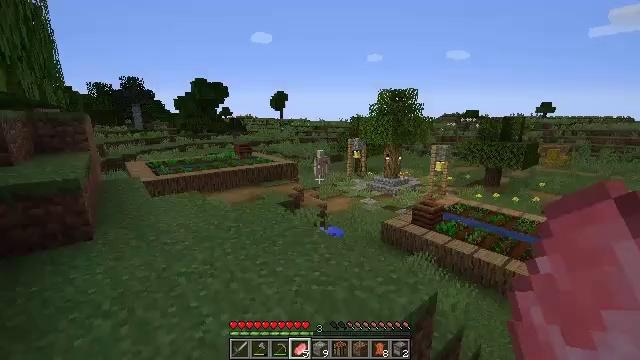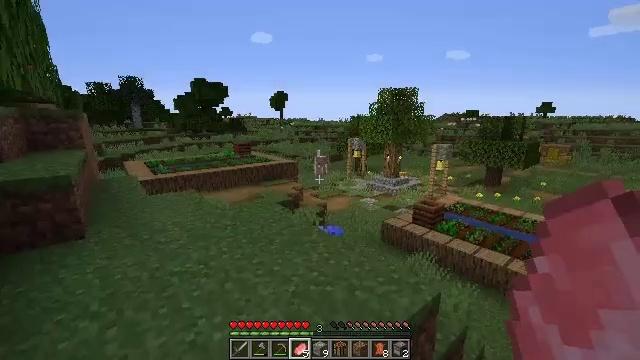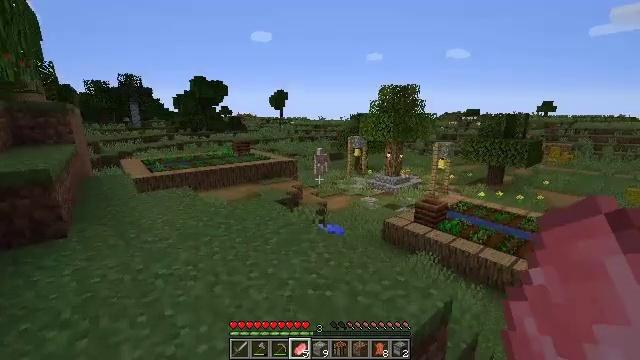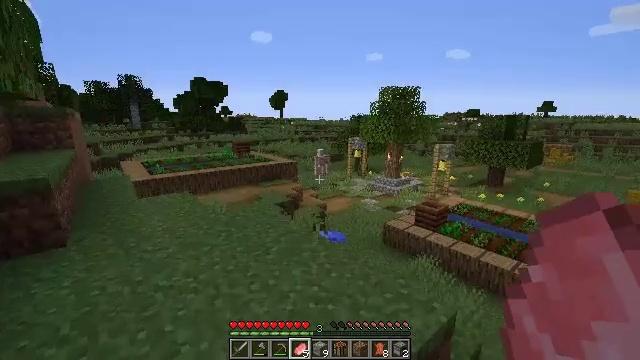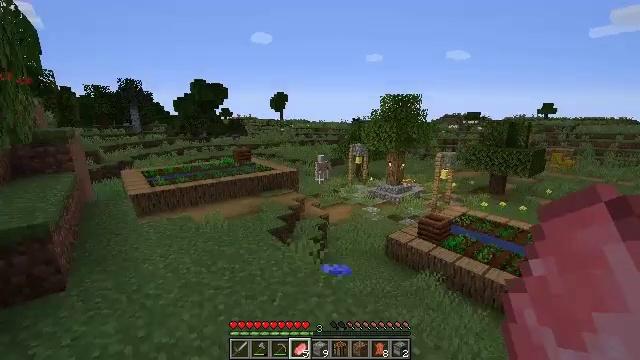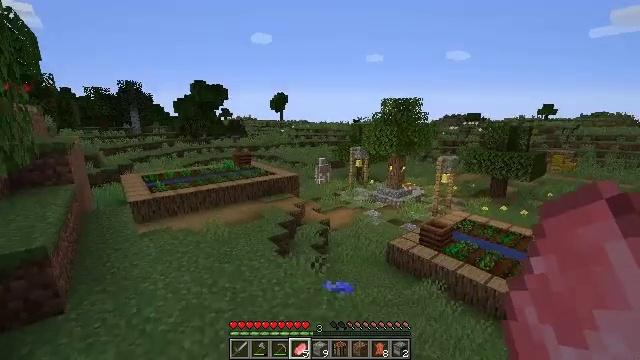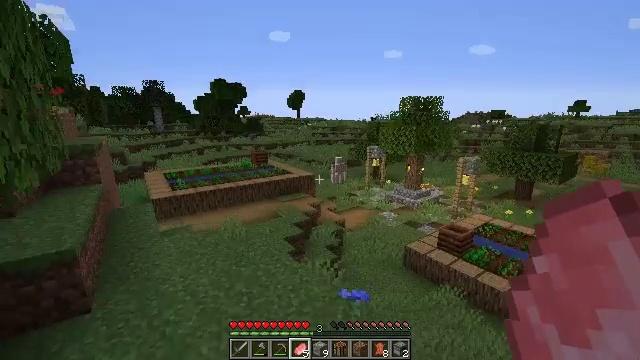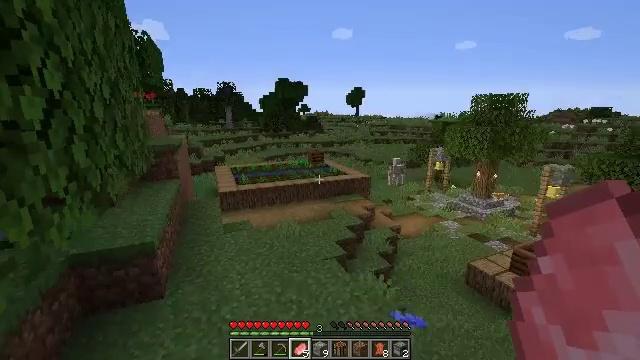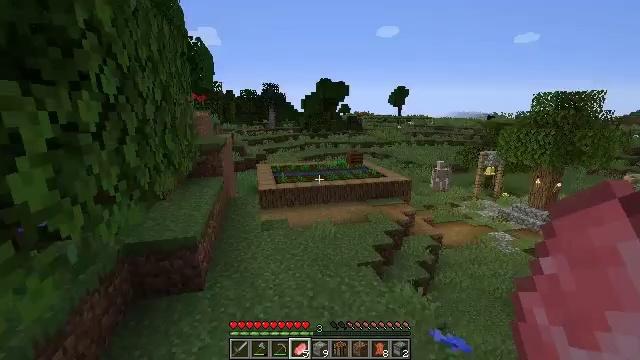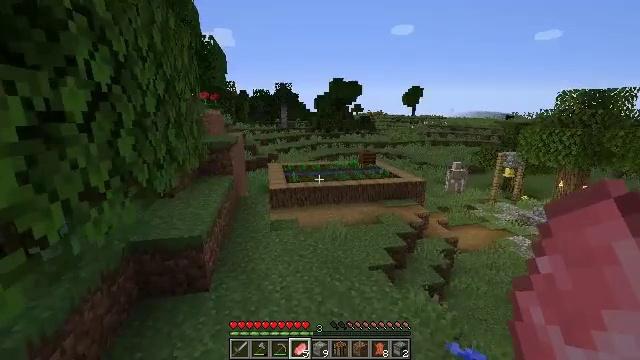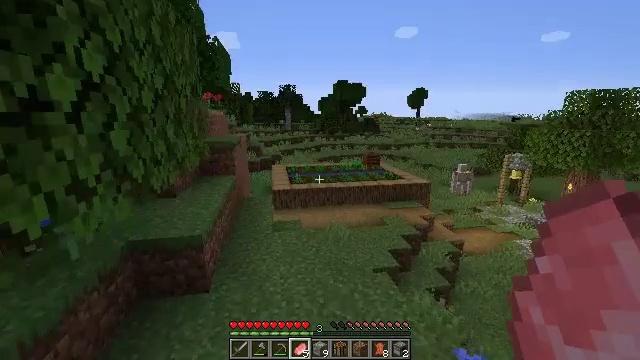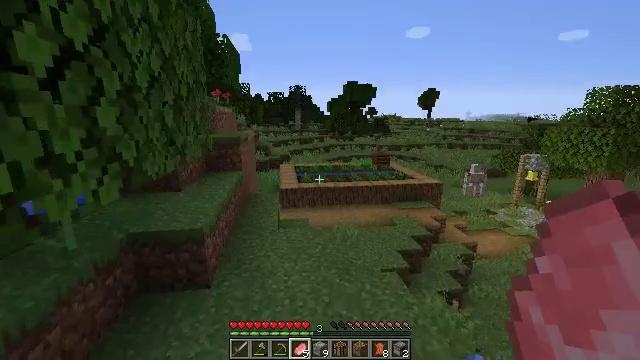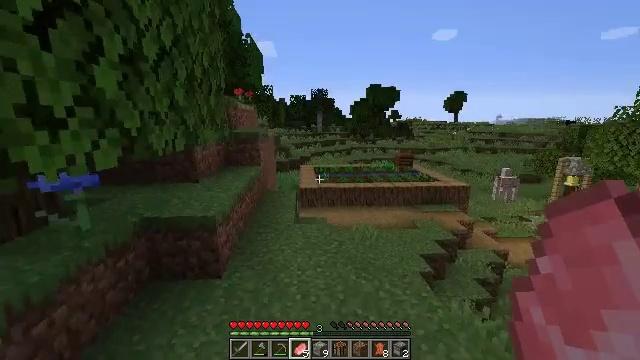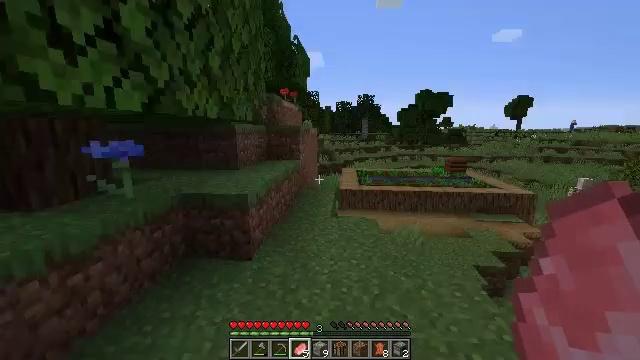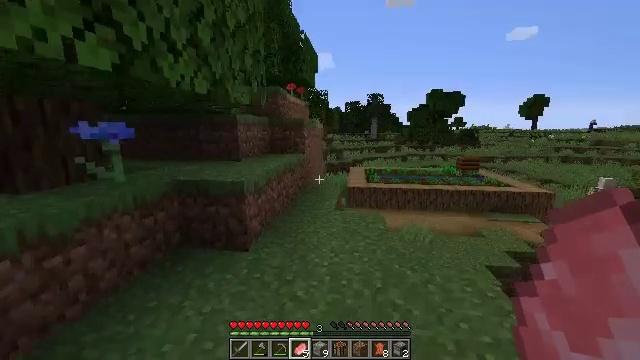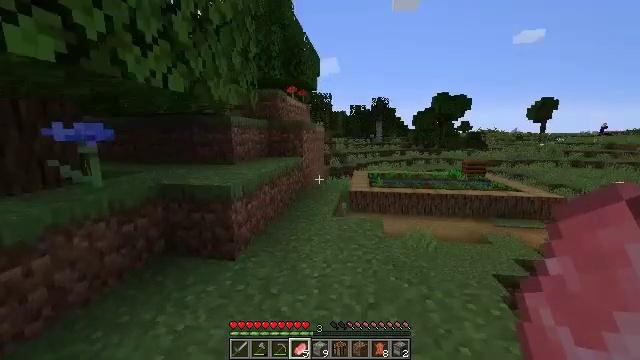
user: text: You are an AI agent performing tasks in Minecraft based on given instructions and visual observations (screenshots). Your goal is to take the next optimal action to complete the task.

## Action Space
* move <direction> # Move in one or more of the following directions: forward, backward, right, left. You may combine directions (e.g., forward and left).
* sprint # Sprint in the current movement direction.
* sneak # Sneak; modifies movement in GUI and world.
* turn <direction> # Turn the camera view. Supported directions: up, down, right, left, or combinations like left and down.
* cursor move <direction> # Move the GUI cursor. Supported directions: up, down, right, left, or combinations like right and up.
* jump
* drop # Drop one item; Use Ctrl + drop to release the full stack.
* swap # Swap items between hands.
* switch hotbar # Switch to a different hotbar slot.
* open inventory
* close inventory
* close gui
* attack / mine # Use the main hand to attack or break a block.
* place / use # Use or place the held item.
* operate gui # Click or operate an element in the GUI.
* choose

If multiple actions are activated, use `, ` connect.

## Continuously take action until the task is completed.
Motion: motion action
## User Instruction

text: Gather the blast furnace into your inventory.
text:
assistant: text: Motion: move forward and move left, jump
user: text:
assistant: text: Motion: move forward and move left, jump
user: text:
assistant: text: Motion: move forward and move left, jump
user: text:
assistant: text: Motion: move forward, jump
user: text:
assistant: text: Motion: move forward, jump
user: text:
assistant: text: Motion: move forward, turn left
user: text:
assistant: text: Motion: move forward, turn left
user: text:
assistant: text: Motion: move forward, turn left
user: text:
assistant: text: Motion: move forward, turn left
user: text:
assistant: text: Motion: move forward and move right
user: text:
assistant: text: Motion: move forward and move right, turn left
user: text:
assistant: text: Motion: move forward and move right, turn left
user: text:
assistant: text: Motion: move forward and move right, turn left and up
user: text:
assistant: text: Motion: move forward and move right, turn left
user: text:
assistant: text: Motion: move forward and move right, turn left
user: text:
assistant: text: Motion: move forward and move right
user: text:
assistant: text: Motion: move right
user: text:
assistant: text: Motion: move right
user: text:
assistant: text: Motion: turn left
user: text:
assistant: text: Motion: turn left
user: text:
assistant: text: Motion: turn left and up
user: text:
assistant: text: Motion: move forward, turn left
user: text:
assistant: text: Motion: move forward, turn left
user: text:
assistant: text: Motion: move forward, turn left
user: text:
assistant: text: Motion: move forward
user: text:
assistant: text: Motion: move forward
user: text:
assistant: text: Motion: move forward, turn left
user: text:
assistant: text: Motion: move forward, turn left
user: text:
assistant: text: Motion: move forward, turn left
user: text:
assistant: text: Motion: move forward, turn left